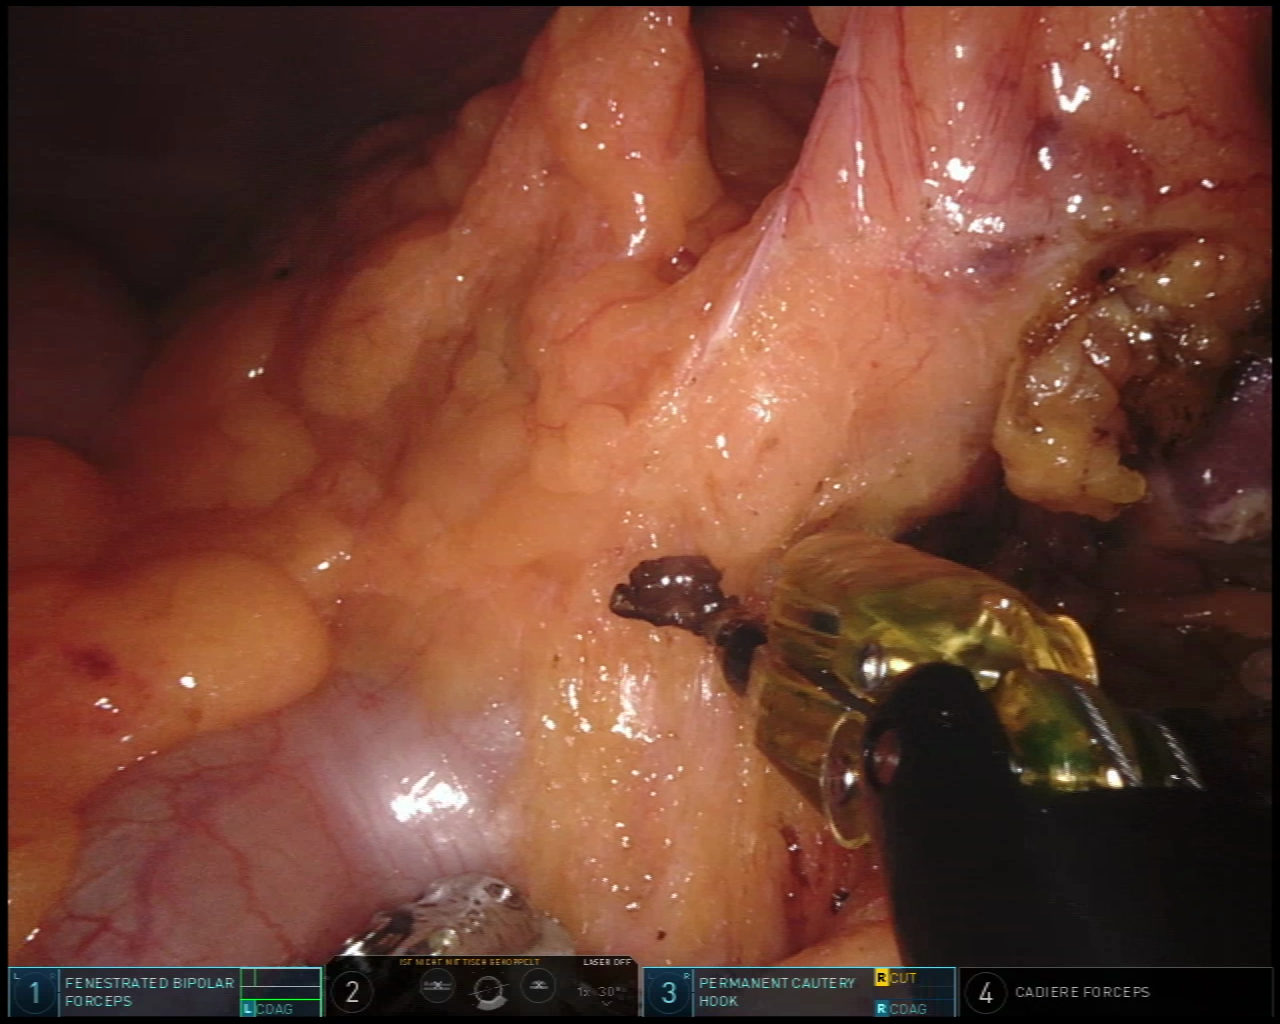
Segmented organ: colon
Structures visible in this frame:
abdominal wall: yes
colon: yes
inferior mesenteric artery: no
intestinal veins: no
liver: no
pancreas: no
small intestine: no
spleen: yes
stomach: no
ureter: no
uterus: no
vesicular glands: no